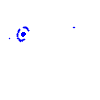
Particle: electron